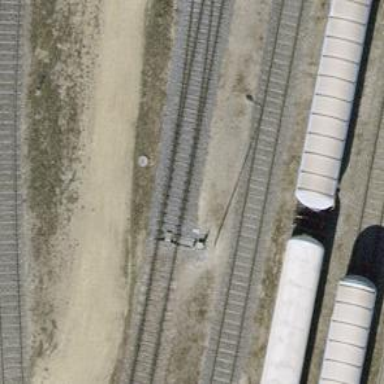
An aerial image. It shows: Railway switch.